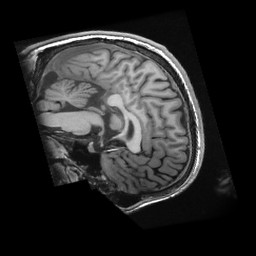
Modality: T1w
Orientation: sagittal
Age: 24
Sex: male
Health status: healthy
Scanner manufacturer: ge
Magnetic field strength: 3 T
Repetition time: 0.00842 s
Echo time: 0.00308 s